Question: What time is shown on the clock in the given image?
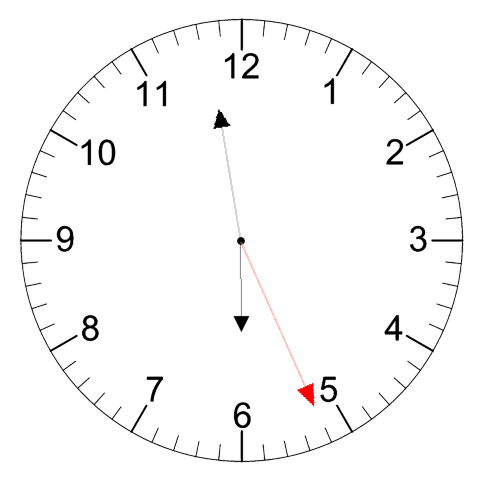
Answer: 05:58:26